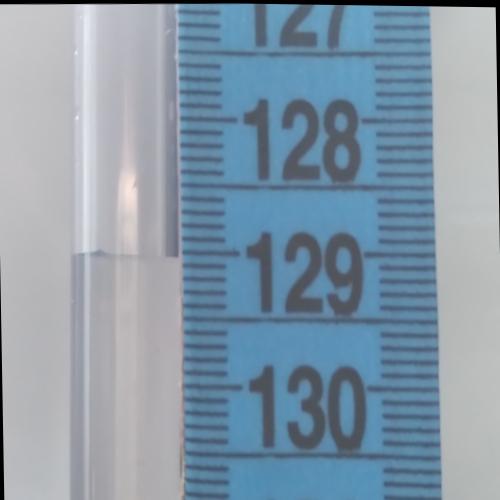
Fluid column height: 129.0 cm